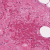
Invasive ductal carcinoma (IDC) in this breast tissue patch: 0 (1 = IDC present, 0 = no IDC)